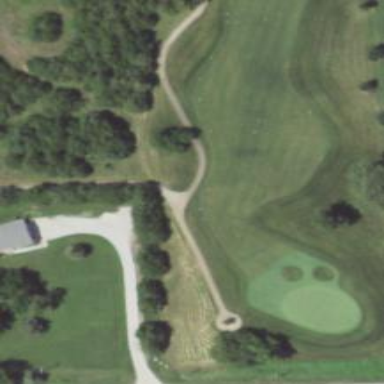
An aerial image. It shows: View of golf hole.